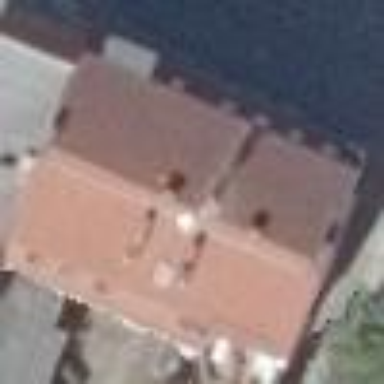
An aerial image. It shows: Building with gambrel-shaped roof.